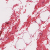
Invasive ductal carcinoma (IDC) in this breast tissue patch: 0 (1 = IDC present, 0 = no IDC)